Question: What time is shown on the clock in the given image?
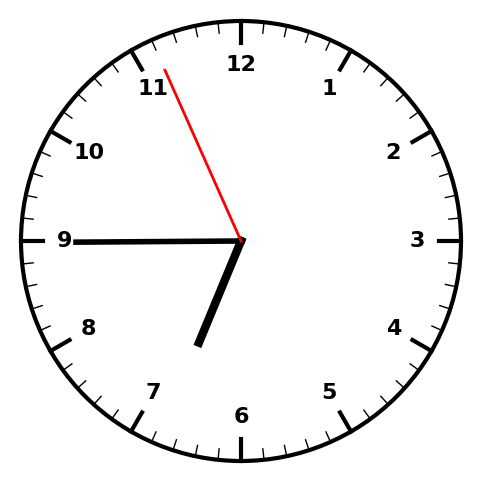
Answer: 06:44:56